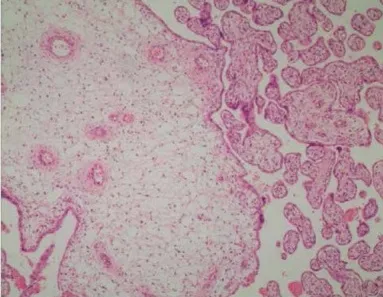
The trophoblastic hyperplasia of villous surfaces was limited and focally reminiscent of partial hydatidiform mole (Magnification was x100).
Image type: pathology (h&e)